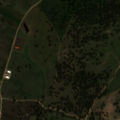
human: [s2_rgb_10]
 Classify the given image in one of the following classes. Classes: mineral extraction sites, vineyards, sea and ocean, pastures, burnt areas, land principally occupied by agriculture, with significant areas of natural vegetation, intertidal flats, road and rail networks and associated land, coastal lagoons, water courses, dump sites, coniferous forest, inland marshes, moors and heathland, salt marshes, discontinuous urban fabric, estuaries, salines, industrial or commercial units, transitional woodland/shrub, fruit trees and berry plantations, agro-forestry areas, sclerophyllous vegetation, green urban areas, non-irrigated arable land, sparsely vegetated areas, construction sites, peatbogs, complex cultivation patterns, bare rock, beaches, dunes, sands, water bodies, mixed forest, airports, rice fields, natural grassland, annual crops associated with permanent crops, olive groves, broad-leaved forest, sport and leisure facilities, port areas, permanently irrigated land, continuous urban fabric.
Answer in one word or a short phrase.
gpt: discontinuous urban fabric, pastures, agro-forestry areas